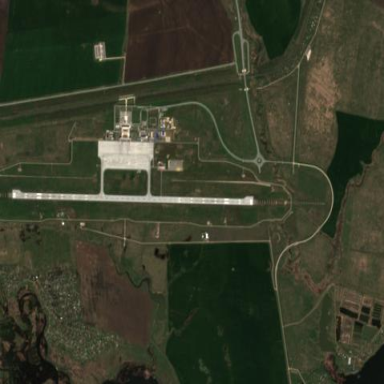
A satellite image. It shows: International public aerodrome.